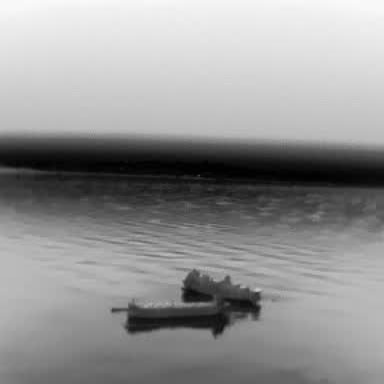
There are two objects shown in the infrared image, including a liner, and a container_ship.